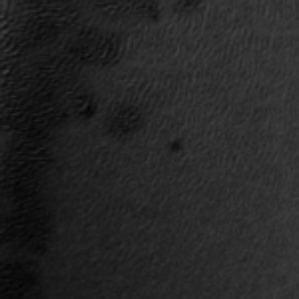
Label: frost